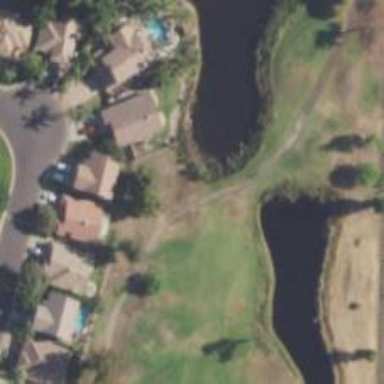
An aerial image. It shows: Path for both roads and golfers.